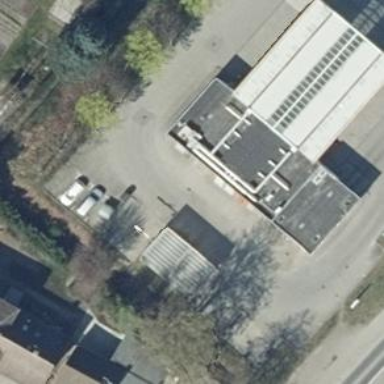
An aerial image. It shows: Car wash facility.